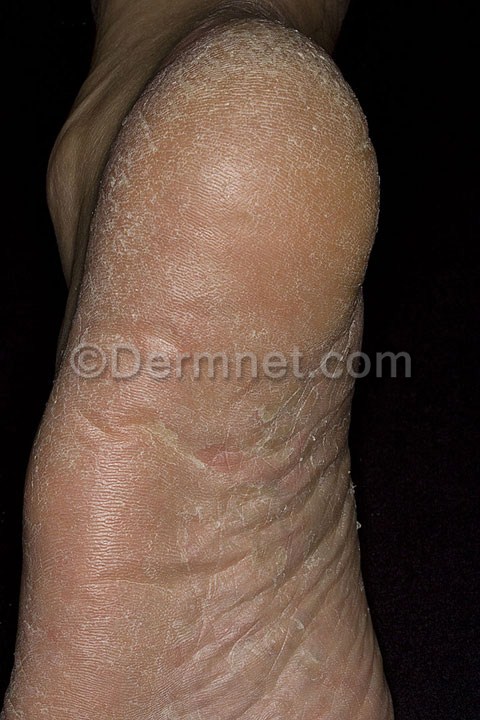
Disease: Tinea Ringworm Candidiasis and other Fungal Infections